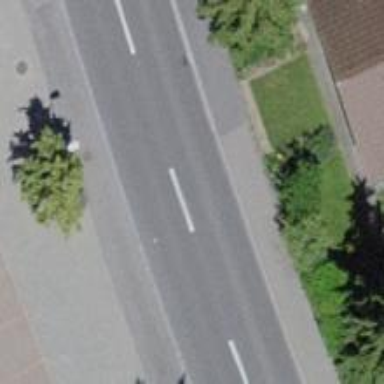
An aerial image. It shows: Tertiary road with asphalt surface and sidewalks on both sides.